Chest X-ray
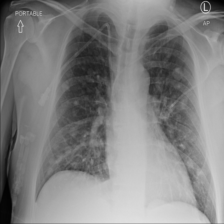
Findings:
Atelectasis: negative
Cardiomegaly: negative
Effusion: negative
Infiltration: negative
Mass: negative
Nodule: positive
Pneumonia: negative
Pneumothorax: negative
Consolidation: negative
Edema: negative
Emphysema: negative
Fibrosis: negative
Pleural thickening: negative
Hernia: negative